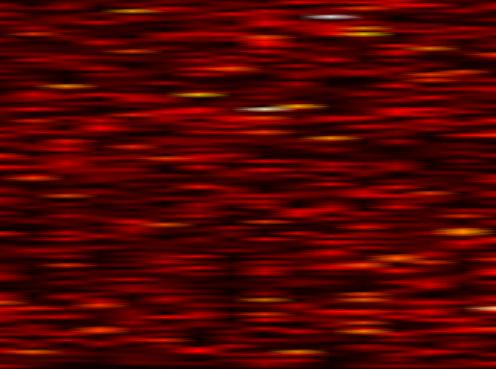
Label: WOLA